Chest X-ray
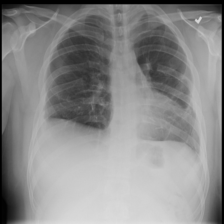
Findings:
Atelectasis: negative
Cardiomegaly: negative
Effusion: negative
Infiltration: negative
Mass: negative
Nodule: negative
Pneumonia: negative
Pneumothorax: negative
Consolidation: negative
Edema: negative
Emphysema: negative
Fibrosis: negative
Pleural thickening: negative
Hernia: negative